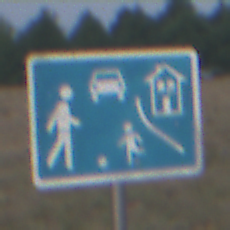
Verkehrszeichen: BeginnVerkehrsberuhigterBereich
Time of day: SunriseSunset
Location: Outdoor (Nature)
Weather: Overcast
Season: NotSpecified
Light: Natural